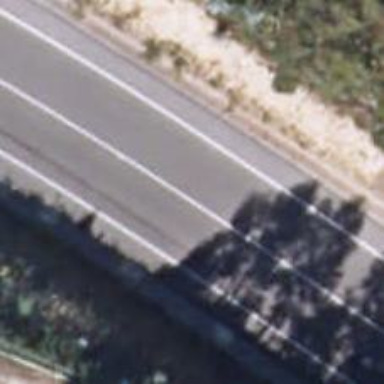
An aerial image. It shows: Tertiary road.